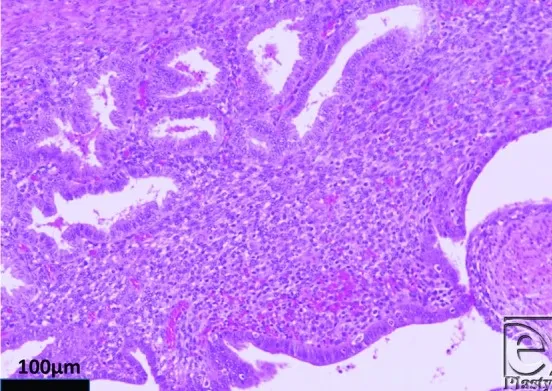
Histological findings of the excised tumor. Hematoxylin-eosin staining shows hyperplasia of the endometrial glands, associated with stroma cells (original magnification x100).
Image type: pathology (h&e)